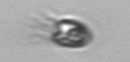
Label: Balanion